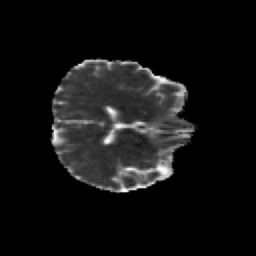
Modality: MD
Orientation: axial
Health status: healthy
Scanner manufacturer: siemens
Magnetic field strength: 3 T
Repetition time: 12 s
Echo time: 0.092 s